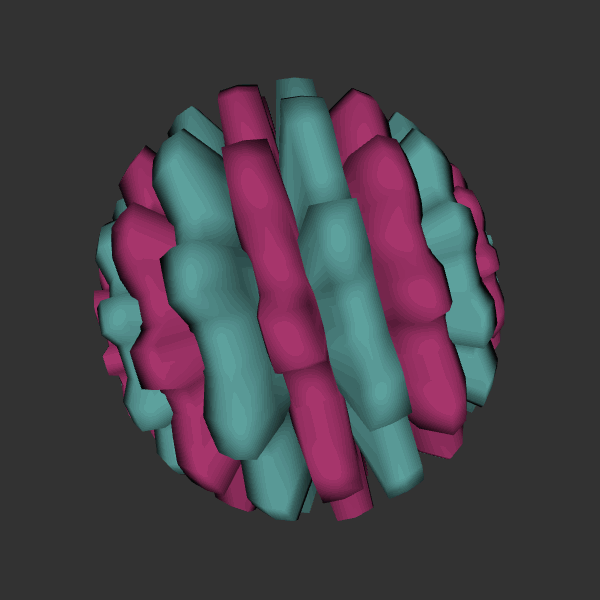
Background: dark